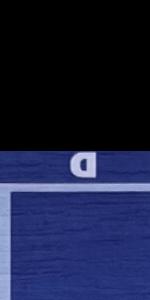
Label: Empty